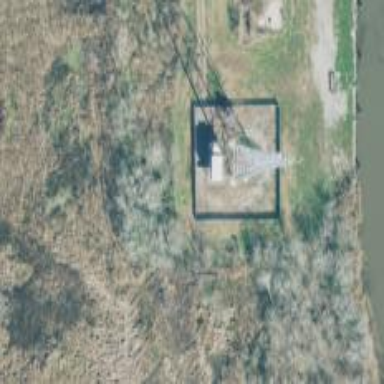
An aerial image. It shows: Communication mast tower.